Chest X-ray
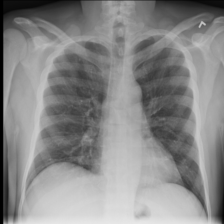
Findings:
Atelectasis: negative
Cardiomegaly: negative
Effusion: negative
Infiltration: negative
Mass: negative
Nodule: negative
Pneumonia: negative
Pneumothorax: negative
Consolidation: negative
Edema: negative
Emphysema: negative
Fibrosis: negative
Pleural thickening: negative
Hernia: negative